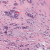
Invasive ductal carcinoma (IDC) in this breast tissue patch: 1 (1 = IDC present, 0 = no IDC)